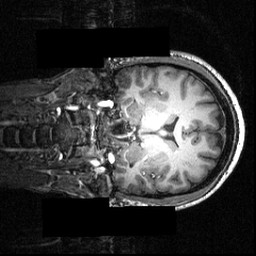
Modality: T1w
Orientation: coronal
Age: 23
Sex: male
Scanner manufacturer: siemens
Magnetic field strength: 3.951 T
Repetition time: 1.5 s
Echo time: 0.00335 s